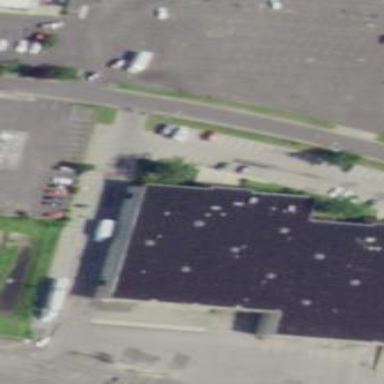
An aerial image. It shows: Retail building that houses trade shop.